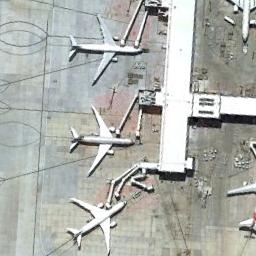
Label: airplane